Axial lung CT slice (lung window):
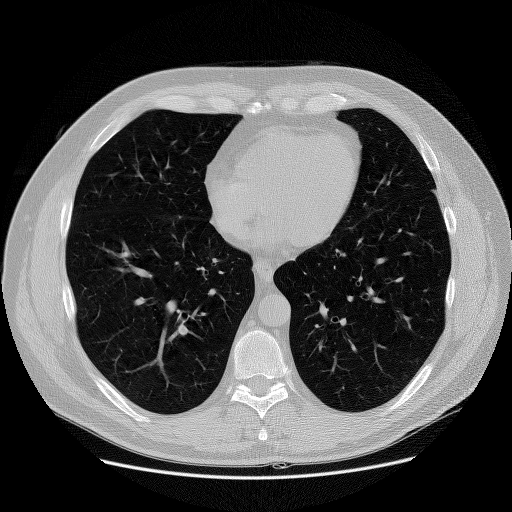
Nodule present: no